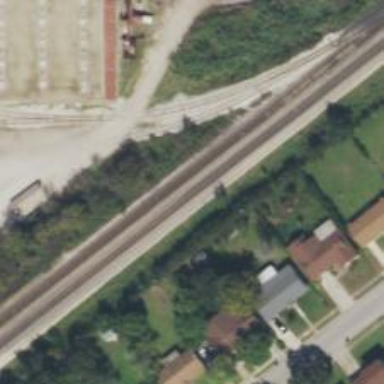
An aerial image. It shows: Railway track.